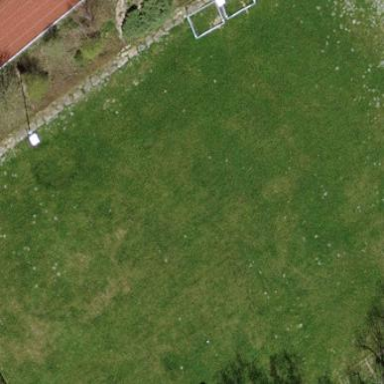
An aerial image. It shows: Grass pitch used for soccer.